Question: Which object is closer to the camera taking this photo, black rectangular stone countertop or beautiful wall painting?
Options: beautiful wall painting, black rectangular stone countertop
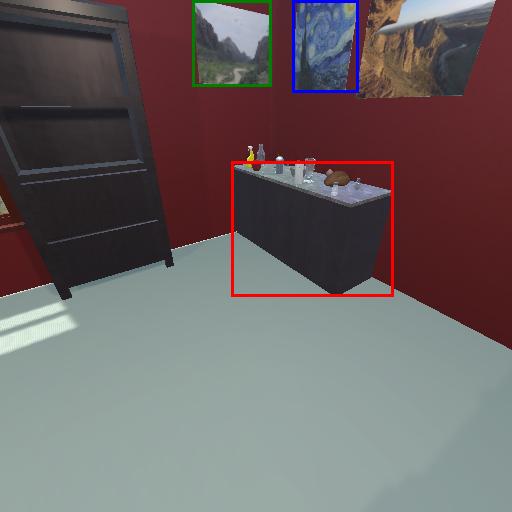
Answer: beautiful wall painting